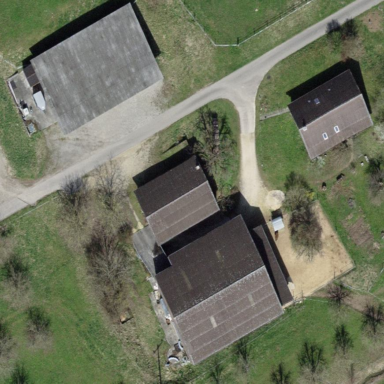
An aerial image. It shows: Farmyard in rural farm setting.